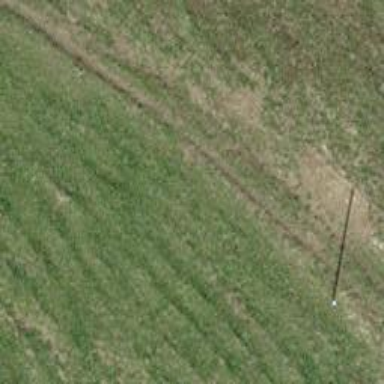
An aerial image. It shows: Grassy track road with grade 4 track type.